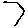
Label: hexagon